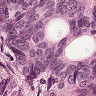
Metastatic tissue present: yes